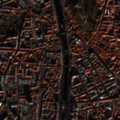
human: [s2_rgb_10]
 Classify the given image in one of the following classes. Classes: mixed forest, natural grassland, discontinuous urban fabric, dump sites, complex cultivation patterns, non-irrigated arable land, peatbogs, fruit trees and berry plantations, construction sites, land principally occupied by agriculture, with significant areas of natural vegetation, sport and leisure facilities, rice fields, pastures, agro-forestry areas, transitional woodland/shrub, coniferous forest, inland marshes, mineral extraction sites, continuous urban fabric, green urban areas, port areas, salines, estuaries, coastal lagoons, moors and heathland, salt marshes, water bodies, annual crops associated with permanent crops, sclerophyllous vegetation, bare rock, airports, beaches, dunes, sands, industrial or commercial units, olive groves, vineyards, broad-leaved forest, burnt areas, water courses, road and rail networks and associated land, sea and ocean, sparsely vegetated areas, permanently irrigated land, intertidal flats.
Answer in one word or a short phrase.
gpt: continuous urban fabric, discontinuous urban fabric, green urban areas